Question: I'm trying to make a circular image in Swift, I've searched around and watched a couple YouTube videos. The solutions proposed are extremely easy, but when I used them I get an image formed as an eye instead of a circle, below is my view controller and a picture of the UI
'''
var experimentIdentifier: String = ""
@IBOutlet weak var foregroundImage: UIImageView!
override func viewDidLoad() {
super.viewDidLoad()
foregroundImage.layer.cornerRadius = (foregroundImage.frame.size.width) / 2
foregroundImage.layer.masksToBounds = true
}
override func didReceiveMemoryWarning() {
super.didReceiveMemoryWarning()
// Dispose of any resources that can be recreated.
}
'''

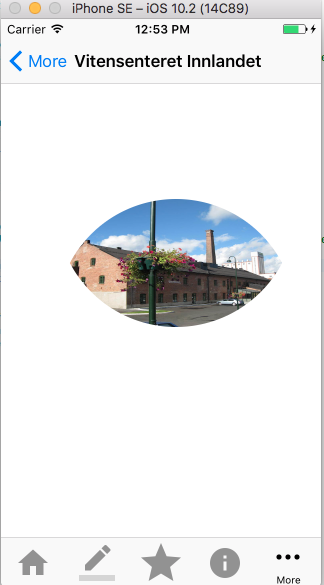
Answer: See this problem in action:
> Set the image to a width : height = 2 : 1 rectangle in storyboard
<URL>
> then run, the image will look like
<URL>
> but if the image is a square, like this in storyboard
<URL>
> click run, it'll be like
<URL>
Enjoy coding!